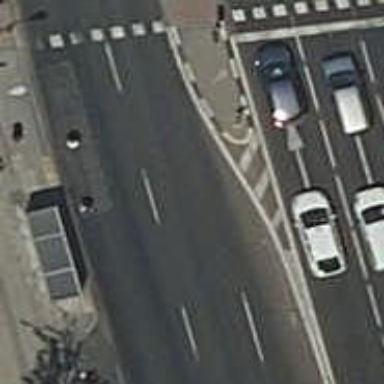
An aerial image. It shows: Secondary road with asphalt surface. It features shared lane for cyclists.